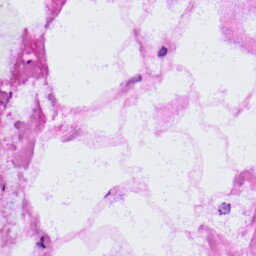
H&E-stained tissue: LymphNode